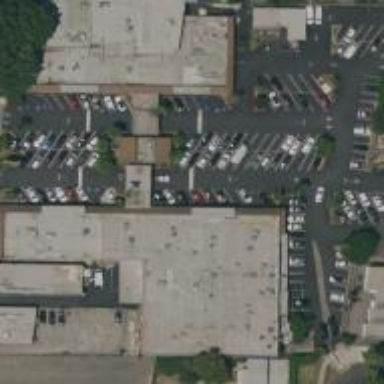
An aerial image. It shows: Retail building.